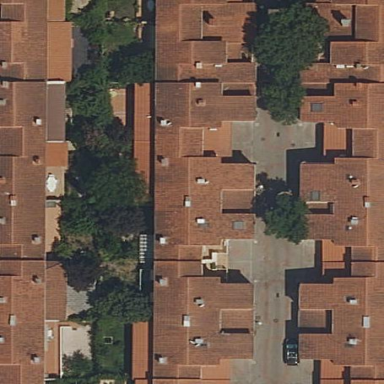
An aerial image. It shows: Terrace building.